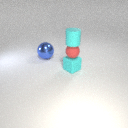
small red rubber sphere below small cyan rubber cylinder